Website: home-depot
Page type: delivery-shipping
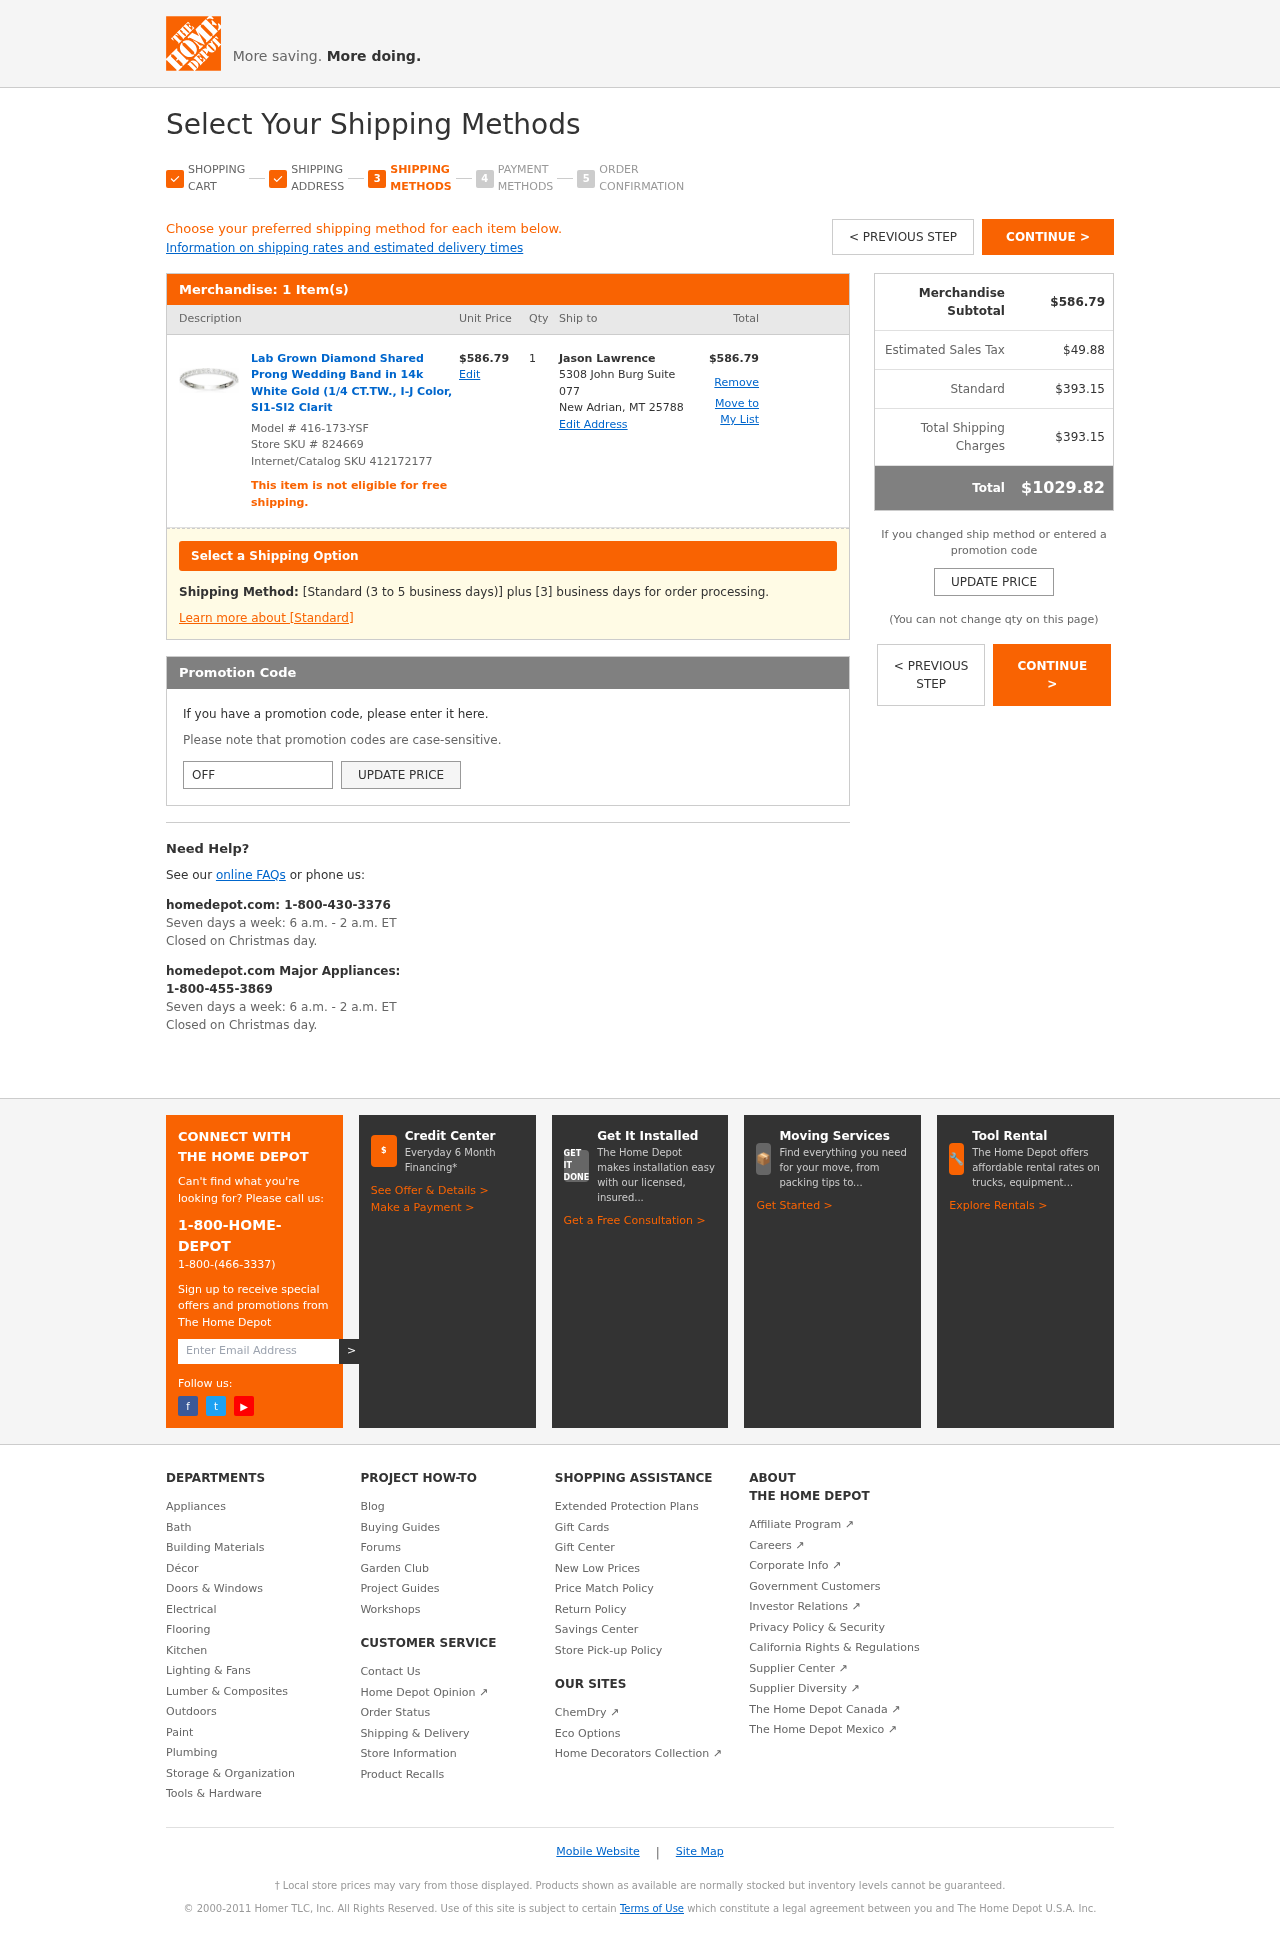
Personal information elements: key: PII_CITY_STATE_ZIP
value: New Adrian, MT 25788
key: PII_FULLNAME
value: Jason Lawrence
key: PII_PROMO_CODE
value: OFF06
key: PII_STREET
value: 5308 John Burg Suite 077
Product elements: key: PRODUCT1_NAME
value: Lab Grown Diamond Shared Prong Wedding Band in 14k White Gold (1/4 CT.TW., I-J Color, SI1-SI2 Clarit
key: PRODUCT1_PRICE
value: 586.79
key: PRODUCT1_QUANTITY
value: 1
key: PRODUCT_MODEL_NUMBER
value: Model # 416-173-YSF
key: PRODUCT1_LINE_TOTAL
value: $586.79
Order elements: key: ORDER_NUM_ITEMS
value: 1 Item(s)
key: ORDER_SUBTOTAL
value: $586.79
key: ORDER_TAX
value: $49.88
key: ORDER_SHIPPING_COST
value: $393.15
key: ORDER_SHIPPING_TOTAL
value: $393.15
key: ORDER_TOTAL
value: $1029.82
Other elements: key: STORE_SKU
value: Store SKU # 824669
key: INTERNET_SKU
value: Internet/Catalog SKU 412172177